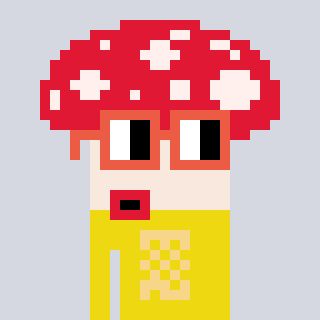
a pixel art character with square orange glasses, a mushroom-shaped head and a yellow-colored body on a cool background